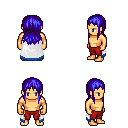
a pixel art fantasy rpg character, male body template, human, tanned skin, white trimmed cape, red pants, blue unkempt hairstyle, four views (front, back, left, right), 2x2 character sprite sheet, small pixel art, hard edges, no anti-aliasing